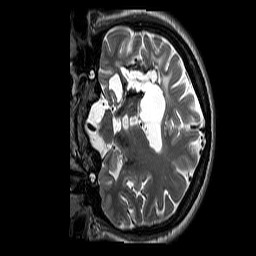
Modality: T2w
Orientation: coronal
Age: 31
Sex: female
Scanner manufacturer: siemens
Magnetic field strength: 3 T
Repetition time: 3.2 s
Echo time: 0.213 s